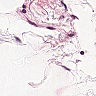
Metastatic tissue present: no